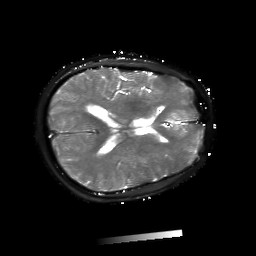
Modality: T2starmap
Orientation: axial
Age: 42
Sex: male
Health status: ill